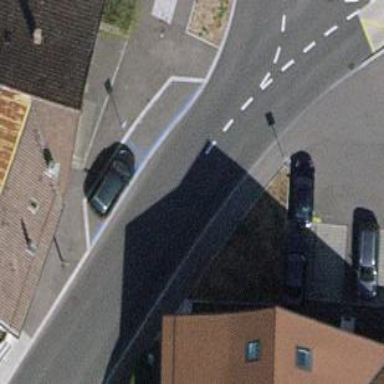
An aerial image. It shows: Street side parking area.